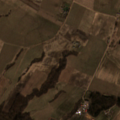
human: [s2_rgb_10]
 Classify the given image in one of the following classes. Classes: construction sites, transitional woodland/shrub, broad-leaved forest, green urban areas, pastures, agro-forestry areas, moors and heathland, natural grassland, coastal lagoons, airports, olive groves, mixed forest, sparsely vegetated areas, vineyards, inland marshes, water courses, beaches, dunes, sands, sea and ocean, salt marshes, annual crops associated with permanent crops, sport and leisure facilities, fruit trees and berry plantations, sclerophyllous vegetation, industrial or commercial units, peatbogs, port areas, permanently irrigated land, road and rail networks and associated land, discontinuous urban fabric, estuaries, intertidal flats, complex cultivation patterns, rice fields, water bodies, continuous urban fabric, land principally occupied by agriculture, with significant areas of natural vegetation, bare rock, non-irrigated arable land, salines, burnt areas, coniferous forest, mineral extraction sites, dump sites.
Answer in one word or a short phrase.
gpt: non-irrigated arable land, pastures, land principally occupied by agriculture, with significant areas of natural vegetation, broad-leaved forest